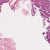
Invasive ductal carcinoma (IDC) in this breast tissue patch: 0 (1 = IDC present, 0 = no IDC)